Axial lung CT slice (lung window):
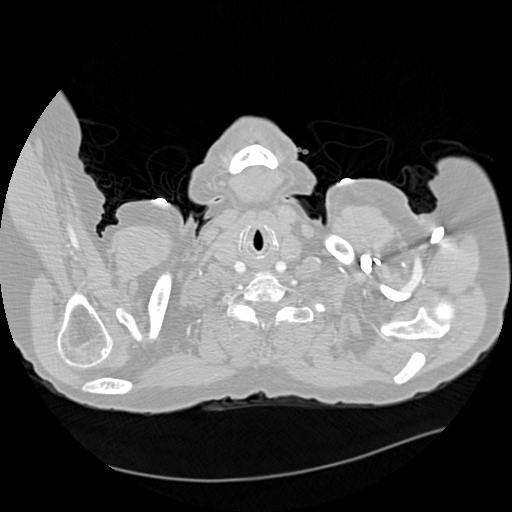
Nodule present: no